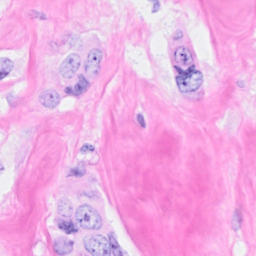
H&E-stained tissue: Breast